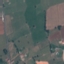
Land use / land cover class: Pasture